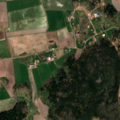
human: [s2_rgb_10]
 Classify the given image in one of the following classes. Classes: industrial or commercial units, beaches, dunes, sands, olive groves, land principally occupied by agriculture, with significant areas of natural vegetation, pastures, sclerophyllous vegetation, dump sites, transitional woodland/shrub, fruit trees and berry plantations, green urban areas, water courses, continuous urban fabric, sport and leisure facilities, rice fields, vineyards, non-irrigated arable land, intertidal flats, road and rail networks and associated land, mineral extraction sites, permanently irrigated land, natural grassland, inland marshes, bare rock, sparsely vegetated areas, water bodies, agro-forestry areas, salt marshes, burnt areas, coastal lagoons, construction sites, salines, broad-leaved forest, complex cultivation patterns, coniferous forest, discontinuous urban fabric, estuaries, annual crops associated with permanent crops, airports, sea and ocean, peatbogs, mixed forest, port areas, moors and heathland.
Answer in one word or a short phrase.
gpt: non-irrigated arable land, land principally occupied by agriculture, with significant areas of natural vegetation, coniferous forest, mixed forest